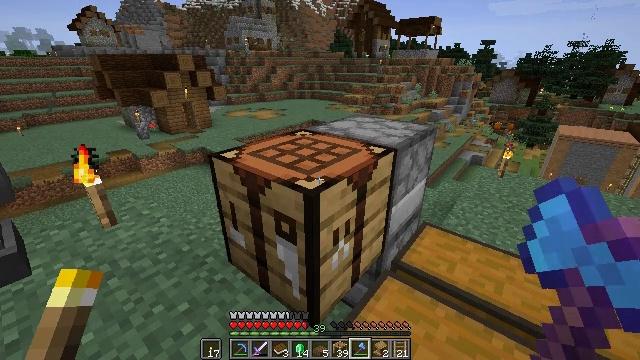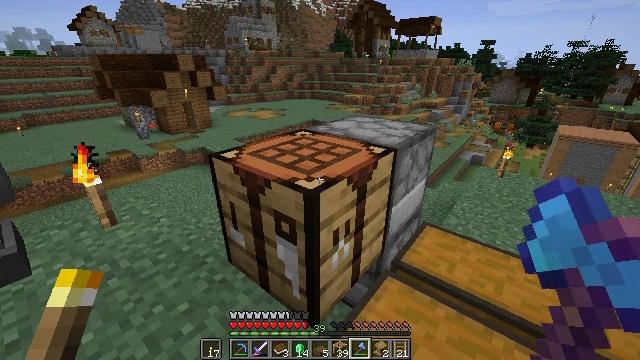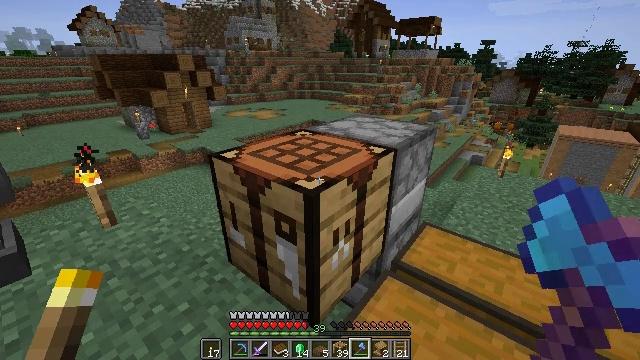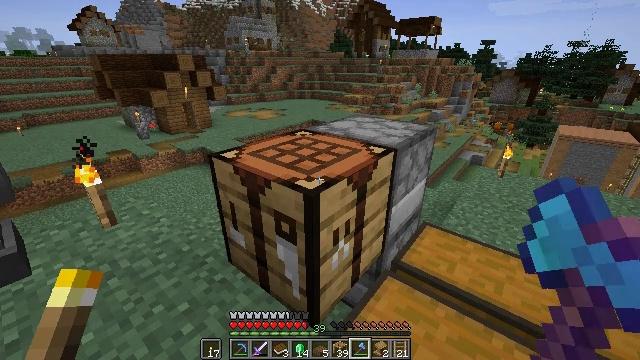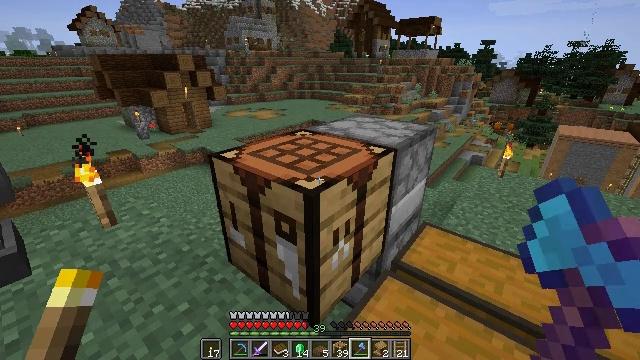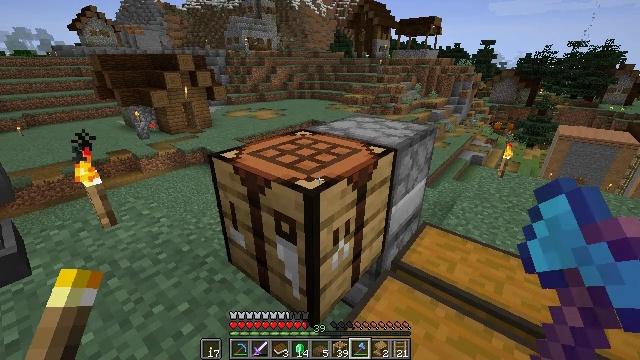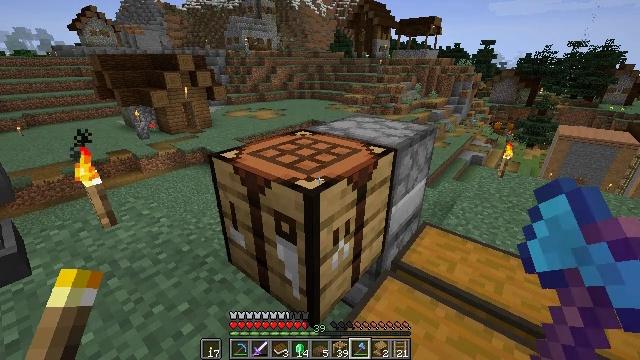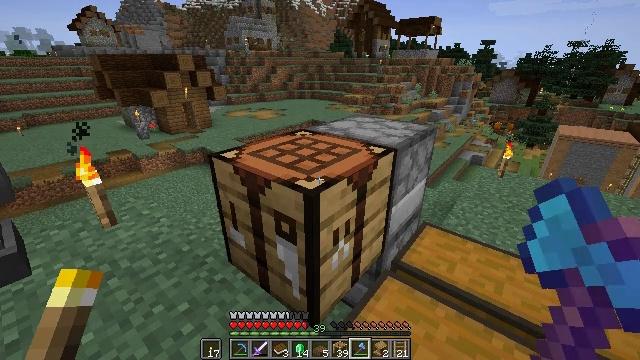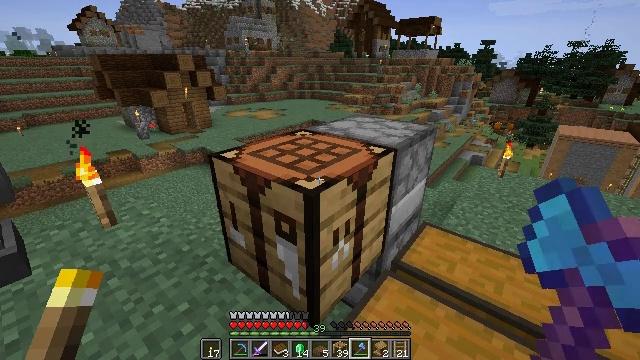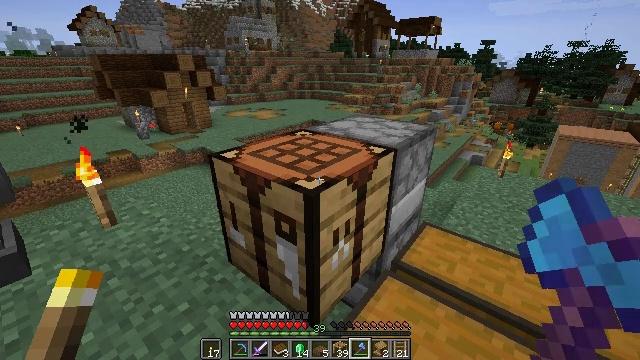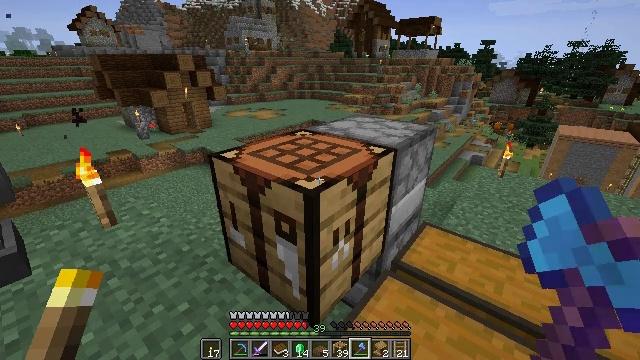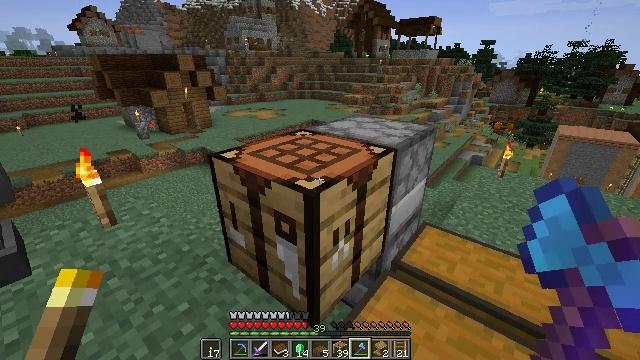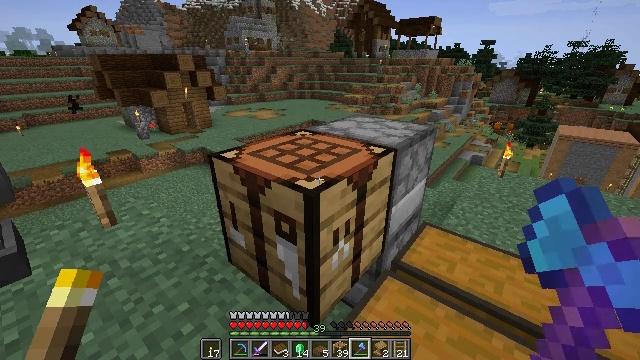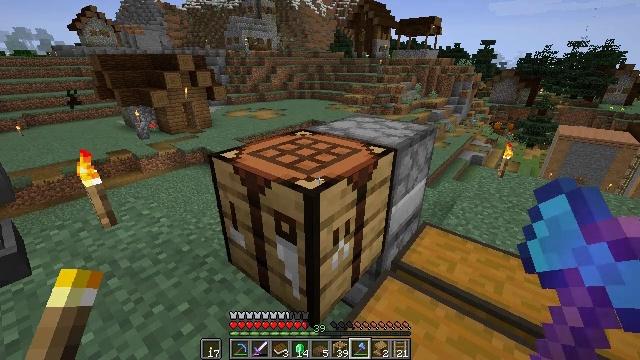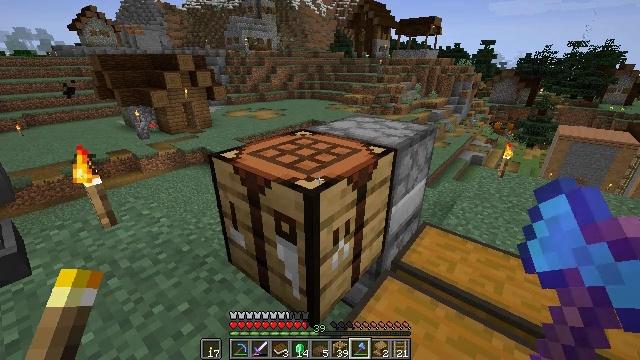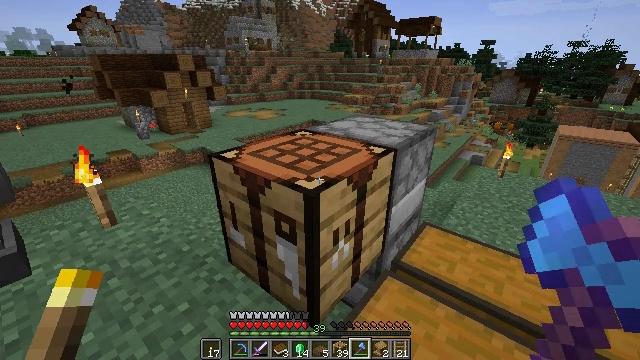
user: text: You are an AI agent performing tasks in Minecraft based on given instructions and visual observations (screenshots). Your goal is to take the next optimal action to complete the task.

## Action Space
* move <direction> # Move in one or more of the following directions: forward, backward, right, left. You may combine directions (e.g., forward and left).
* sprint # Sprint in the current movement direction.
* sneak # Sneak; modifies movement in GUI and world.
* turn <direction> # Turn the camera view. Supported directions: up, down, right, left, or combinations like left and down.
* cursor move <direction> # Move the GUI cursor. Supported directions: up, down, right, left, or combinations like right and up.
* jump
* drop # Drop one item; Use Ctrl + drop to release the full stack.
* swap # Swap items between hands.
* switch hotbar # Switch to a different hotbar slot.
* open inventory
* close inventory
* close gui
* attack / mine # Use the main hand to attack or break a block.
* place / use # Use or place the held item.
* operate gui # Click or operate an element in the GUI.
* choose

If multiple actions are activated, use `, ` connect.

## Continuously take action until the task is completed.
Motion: motion action
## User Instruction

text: Reclaim the spruce slab for later use.
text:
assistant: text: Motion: no_op
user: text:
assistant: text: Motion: no_op
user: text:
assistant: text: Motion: no_op
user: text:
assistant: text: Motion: no_op
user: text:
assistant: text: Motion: no_op
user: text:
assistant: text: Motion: no_op
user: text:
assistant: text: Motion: no_op
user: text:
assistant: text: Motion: no_op
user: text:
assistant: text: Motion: no_op
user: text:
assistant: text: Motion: no_op
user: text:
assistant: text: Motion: no_op
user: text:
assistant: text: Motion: no_op
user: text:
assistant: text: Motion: no_op
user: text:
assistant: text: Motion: no_op
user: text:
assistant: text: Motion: no_op
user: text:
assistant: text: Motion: no_op
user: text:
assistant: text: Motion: no_op
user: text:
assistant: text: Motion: no_op
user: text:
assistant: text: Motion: no_op
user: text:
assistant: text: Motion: no_op
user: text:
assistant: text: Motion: no_op
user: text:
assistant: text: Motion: no_op
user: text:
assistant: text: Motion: no_op
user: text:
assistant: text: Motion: no_op
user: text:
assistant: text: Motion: no_op
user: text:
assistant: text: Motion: no_op
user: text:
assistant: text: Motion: no_op
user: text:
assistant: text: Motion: no_op
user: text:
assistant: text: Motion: no_op
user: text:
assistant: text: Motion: no_op